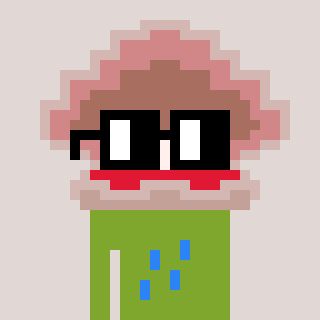
a pixel art character with square black glasses, a oyster-shaped head and a slimegreen-colored body on a warm background